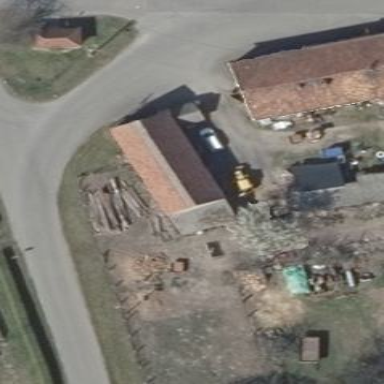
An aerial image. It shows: Farm auxiliary building with gabled roof.